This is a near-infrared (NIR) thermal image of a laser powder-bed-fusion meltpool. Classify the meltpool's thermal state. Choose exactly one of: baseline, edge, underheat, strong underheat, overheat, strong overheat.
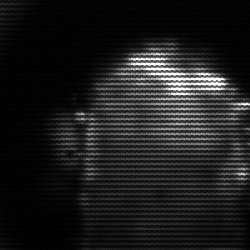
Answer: baseline